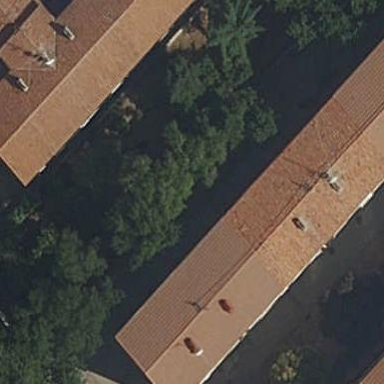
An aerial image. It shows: Hipped roof on apartment building.